【题型】证明题　【知识点】解析几何　【难度】medium
在平面直角坐标系 \(xOy\) 中，已知抛物线 \(\Gamma: y^2 = 4x\) 的焦点为 \(F\)，直线 \(l_1\) 与 \(\Gamma\) 交于 \(A,B\) 两点。

(1) 若 \(l_1\) 过 \(F\)，另一条过 \(F\) 的直线 \(l_2\) 与 \(\Gamma\) 交于 \(D,E\) 两点（\(A,D\) 在 \(x\) 轴上方），直线 \(AE,BD\) 分别交直线 \(x=1\) 于 \(R,T\) 两点，证明：\(F\) 为 \(RT\) 的中点；

(2) 若 \(\Gamma\) 上存在点 \(C\)，使得 \(\overrightarrow{FA} \cdot \overrightarrow{BC} = \overrightarrow{FB} \cdot \overrightarrow{AC} = 0\)，证明：\(\overrightarrow{FA} \cdot \overrightarrow{FB}\) 为定值。
【解答】
【解】（1）设 \(A(a^2,2a)\)，\(B(b^2,2b)\)，\(D(d^2,2d)\)，\(E(e^2,2e)\)。

设 \(l_1: x = my + 1\)，与抛物线联立，得 \(y^2 - 4my - 4 = 0\)，
则 \(y_A y_B = 4ab = -4 \implies ab = -1\)，同理可得 \(de = -1\)。

又因为 \(AE: 2x - (a + e)y + 2ae = 0\)，令 \(x = 1\)，得 \(y_R = \frac{2(1 + ae)}{a + e}\)，同理 \(y_T = \frac{2(1 + bd)}{b + d}\)。

将 \(b = -\frac{1}{a}\)，\(d = -\frac{1}{e}\) 代入得
\[
y_T = \frac{2\left(1 - \frac{1}{ae}\right)}{-\frac{1}{a} - \frac{1}{e}} = -\frac{2(ae + 1)}{a + e} = -y_R,
\]
所以 \(F\) 为 \(RT\) 的中点。

（2）方法1：设 \(C(c^2,2c)\)，因为 \(\overrightarrow{FB} \cdot \overrightarrow{AC} = 0\)，得 \((1 - b^2)(c + a) - 4b = 0\) ①，
由 \(\overrightarrow{FA} \cdot \overrightarrow{BC} = 0\)，得 \((1 - a^2)(b + c) - 4a = 0\) ②，

① \(\times (1 - a^2) - ② \times (1 - b^2)\)，得
\[
(1 - a^2)(1 - b^2)(c + a) - 4b(1 - a^2) - (1 - a^2)(1 - b^2)(c + b) + 4a(1 - b^2) = 0,
\]
即
\[
(1 - a^2)(1 - b^2)(a - b) - 4b(1 - a^2) + 4a(1 - b^2) = 0,
\]
即
\[
[(a^2 - 1)(b^2 - 1) + 4ab + 4](a - b) = 0.
\]
因为 \(a \neq b\)，所以 \((a^2 - 1)(b^2 - 1) + 4ab + 4 = 0\)，
则 \(\overrightarrow{FA} \cdot \overrightarrow{FB} = (a^2 - 1)(b^2 - 1) + 4ab = -4\)，即 \(\overrightarrow{FA} \cdot \overrightarrow{FB}\) 为定值 \(-4\)。

方法2：设 \(C(c^2,2c)\)，因为 \(\overrightarrow{FB} \cdot \overrightarrow{AC} = 0\)，所以 \((\overrightarrow{FA} - \overrightarrow{FC}) \cdot \overrightarrow{FB} = 0\)，
即 \(\overrightarrow{FA} \cdot \overrightarrow{FB} = \overrightarrow{FC} \cdot \overrightarrow{FB}\)，同理得 \(\overrightarrow{FA} \cdot \overrightarrow{FC} = \overrightarrow{FC} \cdot \overrightarrow{FB}\)，
所以
\[
\overrightarrow{FA} \cdot \overrightarrow{FB} = \frac{1}{3}\left(\overrightarrow{FA} \cdot \overrightarrow{FB} + \overrightarrow{FC} \cdot \overrightarrow{FB} + \overrightarrow{FA} \cdot \overrightarrow{FC}\right).
\]

由 \(\overrightarrow{FA} \cdot \overrightarrow{BC} = 0\)，得 \((1 - a^2)(b + c) - 4a = 0\) ①，
同理 \((1 - b^2)(c + a) - 4b = 0\) ②，\((1 - c^2)(a + b) - 4c = 0\) ③，

由① - ②，得 \(ab + bc + ca = -5\) ④，

由① + ② + ③，得
\[
a^2(b + c) + b^2(a + c) + c^2(a + b) = -2(a + b + c),
\]
即
\[
a^2b + b^2c + c^2a + ab^2 + bc^2 + ca^2 = -2(a + b + c),
\]
而
\[
a^2b + b^2c + c^2a + ab^2 + bc^2 + ca^2 = (ab + bc + ca)(a + b + c) - 3abc,
\]
故结合④可得 \(abc = -(a + b + c)\)，

则
\[
\overrightarrow{FA} \cdot \overrightarrow{FB} + \overrightarrow{FC} \cdot \overrightarrow{FB} + \overrightarrow{FA} \cdot \overrightarrow{FC}
\]
\[
= (1 - a^2)(1 - b^2) + (1 - b^2)(1 - c^2) + (1 - c^2)(1 - a^2) + 4(ab + bc + ca)
\]
\[
= (a^2b^2 + b^2c^2 + c^2a^2) - 2(a^2 + b^2 + c^2) - 17
\]
\[
= \left[(ab + bc + ca)^2 - 2abc(a + b + c)\right] - 2\left[(a + b + c)^2 - 2(ab + bc + ca)\right] - 17 = -12,
\]
所以 \(\overrightarrow{FA} \cdot \overrightarrow{FB}\) 为定值 \(-4\)。
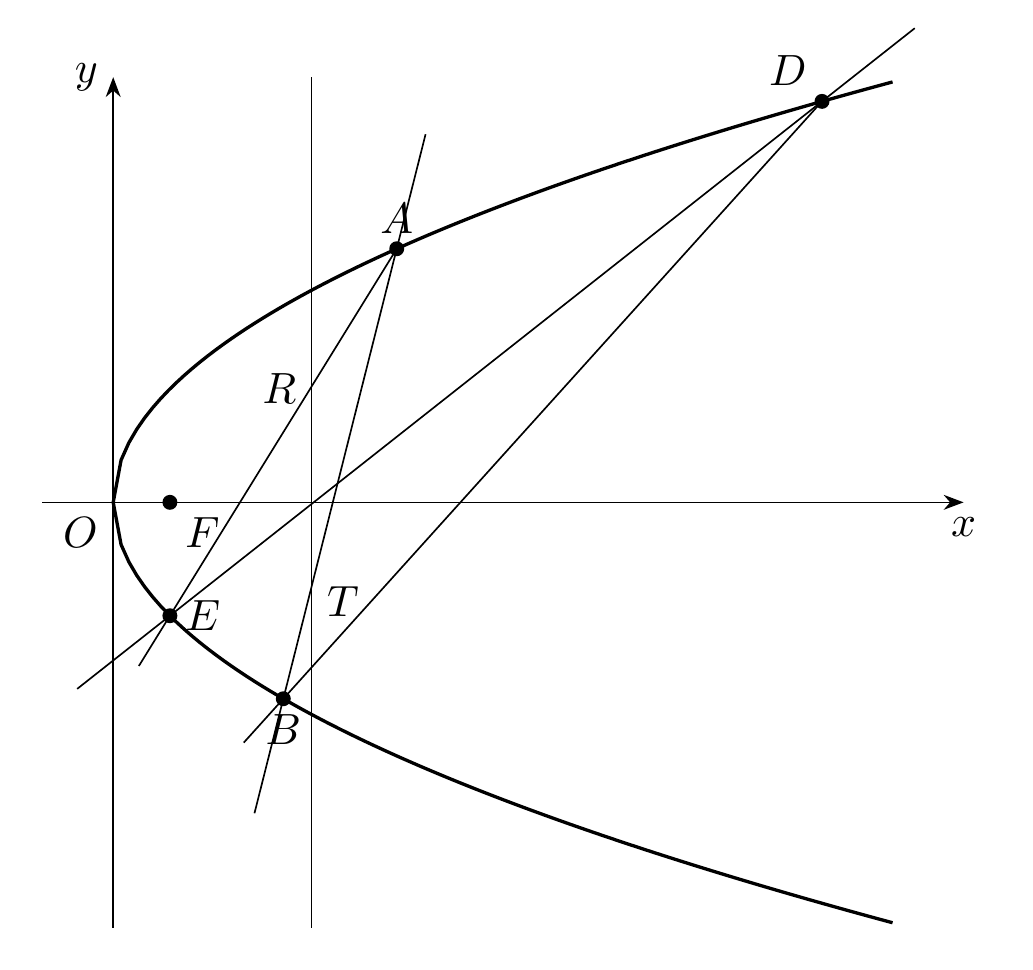